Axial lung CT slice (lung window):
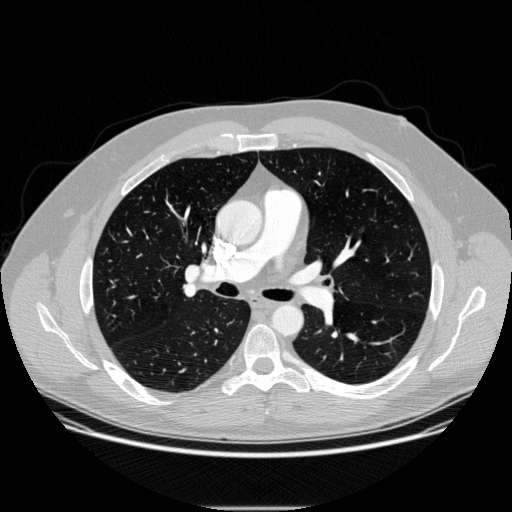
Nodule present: no